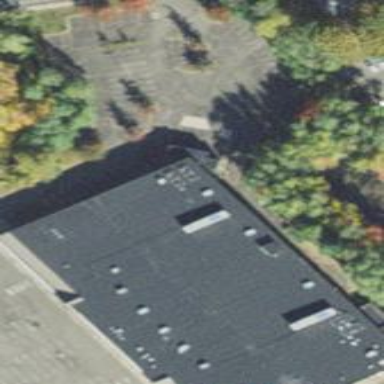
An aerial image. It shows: Retail building.